Question: I need to highlight the boundary of a country, for which I am using GMaps4JSF aimed at integrating Google maps with JSF.
To draw polygon and polylines, the library provides 'polygonComponent'
'polylineComponent' components.
I have loaded the data points from the fusion tables into our own DB.
'''
<m:map width="1000px" height="500px">
<m:polygon lineWidth="4">
<m:point latitude="35.555618" longitude="61.27652" />
<m:point latitude="35.517635" longitude="61.183601" />
<m:point latitude="35.348602" longitude="61.105827" />
<m:point latitude="35.281799" longitude="61.096241" />
<m:point latitude="35.23624" longitude="61.099781" />
<m:point latitude="35.17659" longitude="61.116379" />
<m:point latitude="35.163876" longitude="61.136036" />
<m:point latitude="35.132072" longitude="61.13166" />
<m:point latitude="35.085823" longitude="61.115547" />
<m:point latitude="35.016937" longitude="61.077492" />
<m:point latitude="34.879433" longitude="61.051102" />
<m:point latitude="34.789436" longitude="60.976654" />
<m:point latitude="34.650757" longitude="60.853191" />
<m:point latitude="34.567631" longitude="60.832909" />
<m:point latitude="34.561794" longitude="60.77916" />
<m:point latitude="34.556099" longitude="60.73999" />
<m:point latitude="34.544716" longitude="60.723877" />
....... and so on to a very very large extent
</m:polygon>
</m:map>
'''
which renders as

It would be stupidity to manually enter values into those latitude and longitude attributes of the polygon inside the map component.
How can I achieve this so that I have to write only this much...
'''
<m:map width="1000px" height="500px">
<m:polygon lineWidth="4">
<m:point latitude=" " longitude=" " />
</m:polygon>
</m:map>
'''
just like we have a dynamic datatable in which rows are generated dynamically (multiple rows). How can these '<m:point latitude=" " longitude=" " />' be generated multiple times?
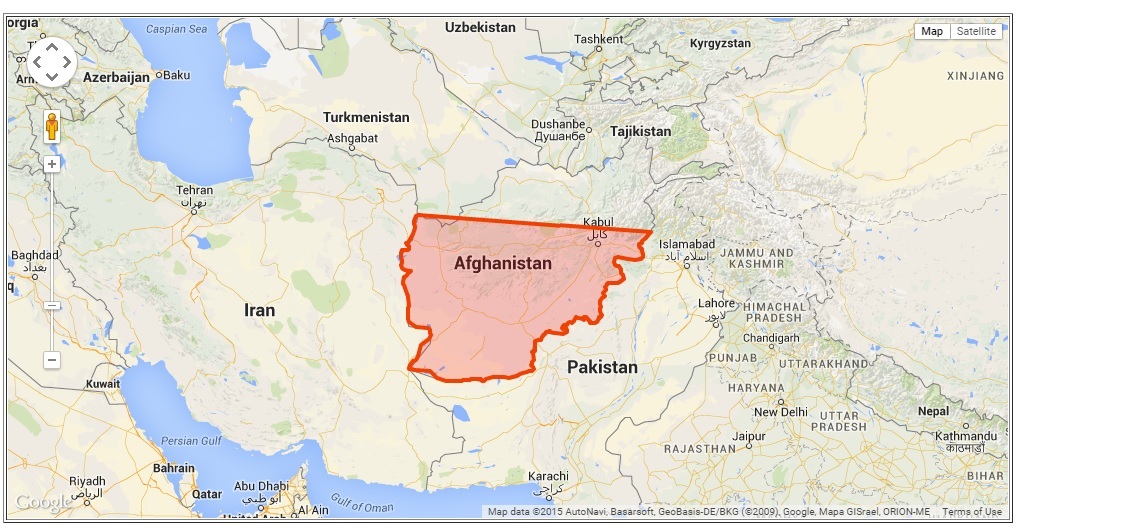
Answer: You can use '<c:forEach>' for that.
'''
<m:polygon lineWidth="4">
<c:forEach items="#{bean.points}" var="point">
<m:point latitude="#{point.latitude}" longitude="#{point.longitude}" />
</c:forEach>
</m:polygon>
'''
The '<ui:repeat>' is unsuitable as it doesn't build the component tree. A theoretical alternative would be to use a fictive '<m:points>' component from the GMaps4JSF, if it has one.
### See also:
- <URL>